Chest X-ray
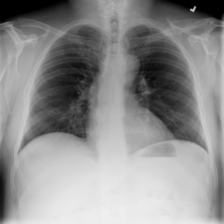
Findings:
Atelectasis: negative
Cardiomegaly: negative
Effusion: negative
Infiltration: positive
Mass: negative
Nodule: negative
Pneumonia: negative
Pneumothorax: negative
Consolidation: negative
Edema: negative
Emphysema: negative
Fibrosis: negative
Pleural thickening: negative
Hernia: negative